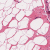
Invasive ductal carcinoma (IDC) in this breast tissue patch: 0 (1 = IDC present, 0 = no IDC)